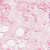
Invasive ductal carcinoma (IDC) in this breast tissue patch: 0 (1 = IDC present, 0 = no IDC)